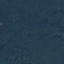
Land use / land cover: Forest